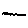
Label: zigzag